Question: Is there any good library for some graph-app? I want to create nodes, add weighted edges, etc...
## EDIT
I need a graph (like on the image below) not a plot.

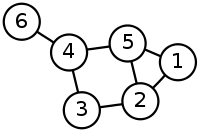
Answer: According to the <URL> something like this should do the layout job:
'''
- (void) testGraph {
Agraph_t* G;
GVC_t* gvc;
gvc = gvContext();
char* testGraph = " digraph G { subgraph cluster_c0 {a0 -> a1 -> a2 -> a3;} subgraph cluster_c1 {b0 -> b1 -> b2 -> b3;} x -> a0; x -> b0; a1 -> a3; a3 -> a0; }";
G = agmemread((char*)testGraph);
[self dumpGraph:G];
gvLayout (gvc, G, "dot");
NSLog(@"after layout:");
[self dumpGraph:G];
gvFreeLayout(gvc, G);
gvFreeContext(gvc);
}
- (void) printNode:(Agnode_t*) node {
NSLog(@"Node: %s {{%f,%f},{%f,%f}}",node->name,
node->u.coord.x,
node->u.coord.y,
ND_width(node),
ND_height(node));
}
- (void) dumpGraph:(Agraph_t*)graph {
if (!graph)
return;
Agnode_t *n = NULL;
Dict_t *dict = graph->nodes;
for (n= dtfirst(dict); n ; n = dtnext(dict, n)) {
[self printNode:n];
}
}
'''
Instead of using logNode: you should write some drawing code.
Log output:
'''
GraphTest[32319:303] Node: a0 {{0.000000,0.000000},{0.000000,0.000000}}
GraphTest[32319:303] Node: a1 {{0.000000,0.000000},{0.000000,0.000000}}
GraphTest[32319:303] Node: a2 {{0.000000,0.000000},{0.000000,0.000000}}
GraphTest[32319:303] Node: a3 {{0.000000,0.000000},{0.000000,0.000000}}
GraphTest[32319:303] Node: b0 {{0.000000,0.000000},{0.000000,0.000000}}
GraphTest[32319:303] Node: b1 {{0.000000,0.000000},{0.000000,0.000000}}
GraphTest[32319:303] Node: b2 {{0.000000,0.000000},{0.000000,0.000000}}
GraphTest[32319:303] Node: b3 {{0.000000,0.000000},{0.000000,0.000000}}
GraphTest[32319:303] Node: x {{0.000000,0.000000},{0.000000,0.000000}}
GraphTest[32319:303] after layout:
GraphTest[32319:303] Node: a0 {{83.000000,250.000000},{0.750000,0.500000}}
GraphTest[32319:303] Node: a1 {{63.000000,178.000000},{0.750000,0.500000}}
GraphTest[32319:303] Node: a2 {{43.000000,106.000000},{0.750000,0.500000}}
GraphTest[32319:303] Node: a3 {{83.000000,34.000000},{0.750000,0.500000}}
GraphTest[32319:303] Node: b0 {{161.000000,250.000000},{0.750000,0.500000}}
GraphTest[32319:303] Node: b1 {{161.000000,178.000000},{0.750000,0.500000}}
GraphTest[32319:303] Node: b2 {{161.000000,106.000000},{0.750000,0.500000}}
GraphTest[32319:303] Node: b3 {{161.000000,34.000000},{0.750000,0.500000}}
GraphTest[32319:303] Node: x {{122.000000,322.000000},{0.750000,0.500000}}
'''